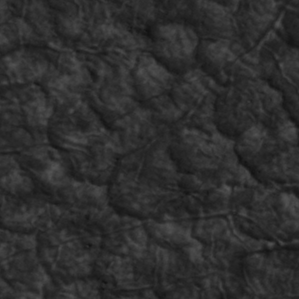
Label: non_frost